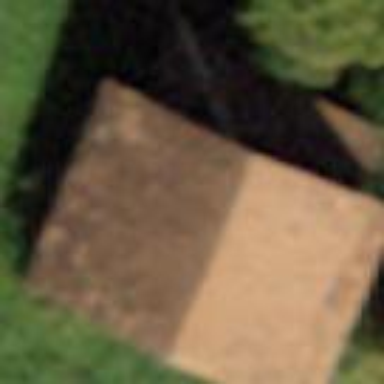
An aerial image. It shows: Rural barn.